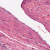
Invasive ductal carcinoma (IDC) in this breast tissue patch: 0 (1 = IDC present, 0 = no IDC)